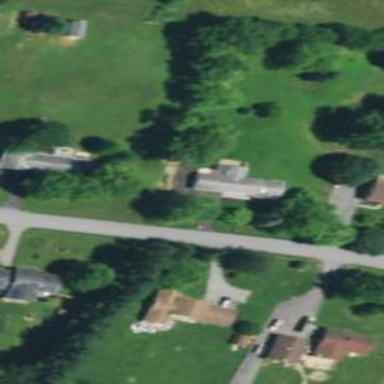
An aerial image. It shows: Driveway.